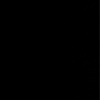
Label: dusty